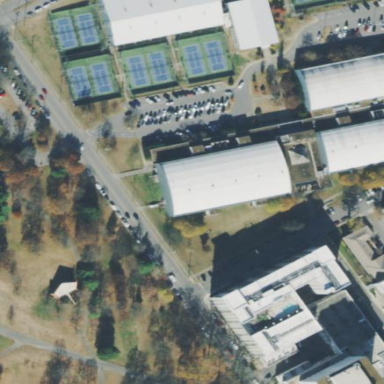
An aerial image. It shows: Sports centre building.